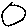
Label: circle